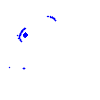
Particle: electron